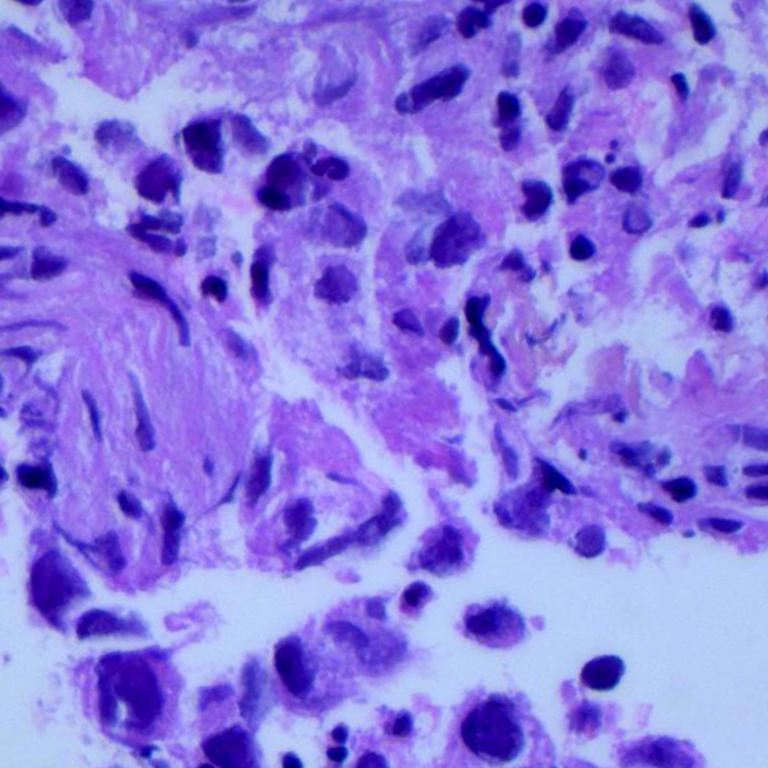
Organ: lung
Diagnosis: adenocarcinomas